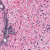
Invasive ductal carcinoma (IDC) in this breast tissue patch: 0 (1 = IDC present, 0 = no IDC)